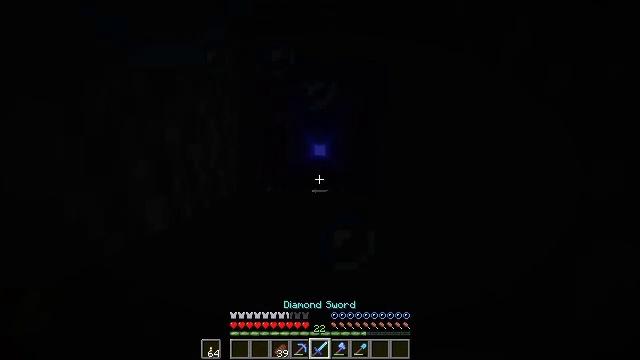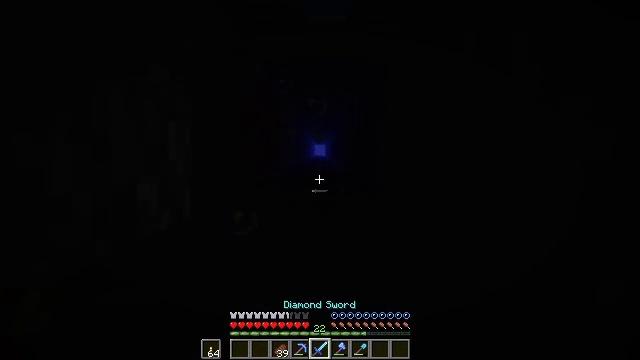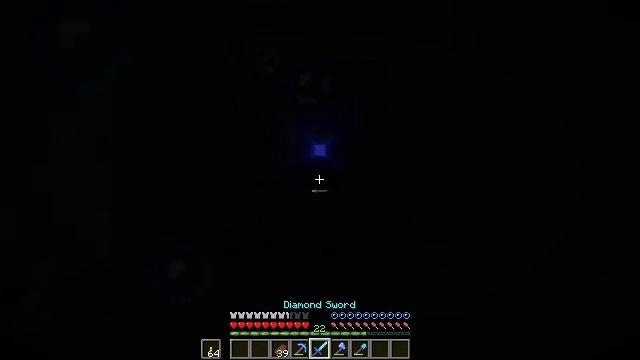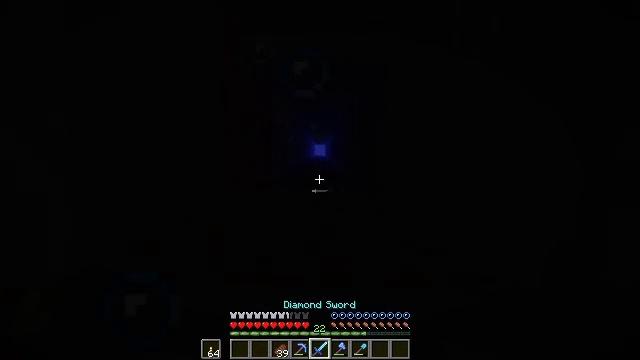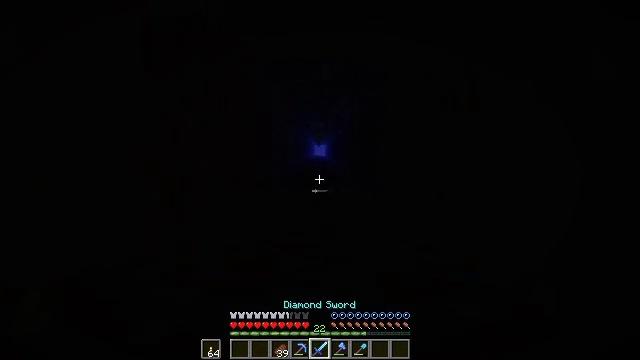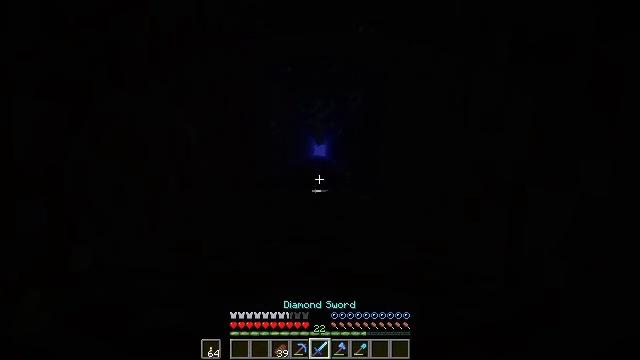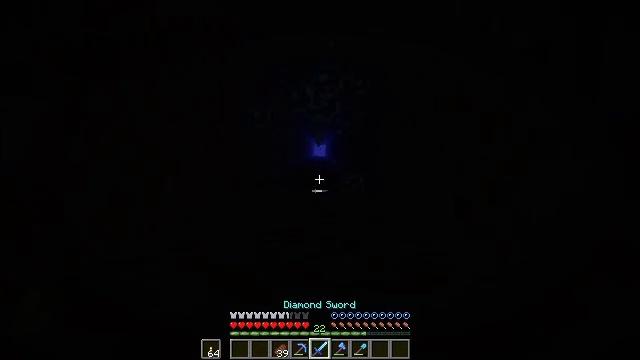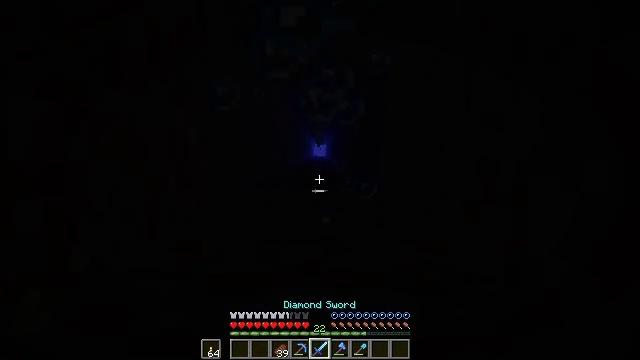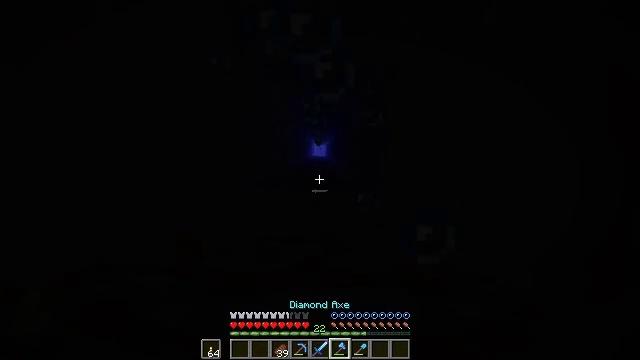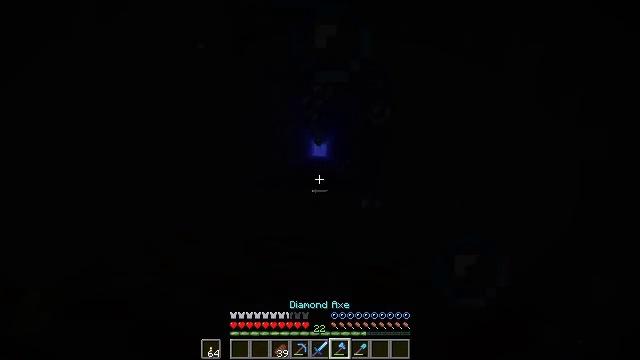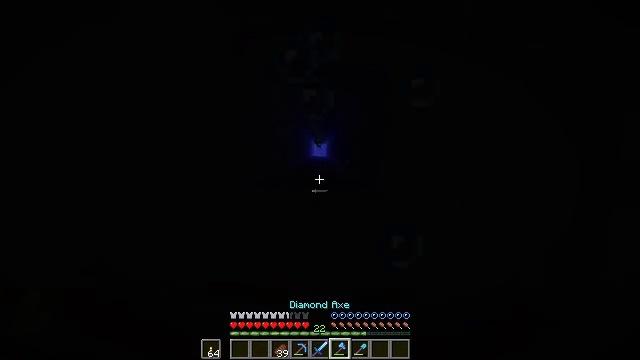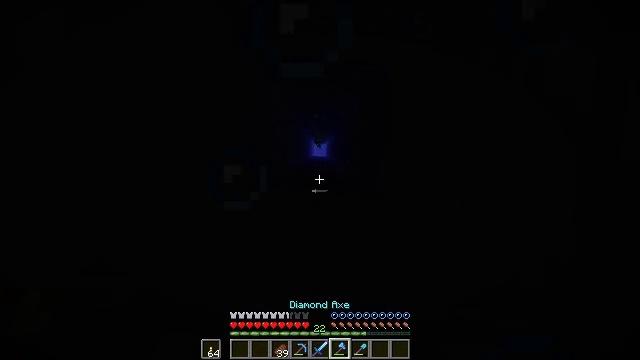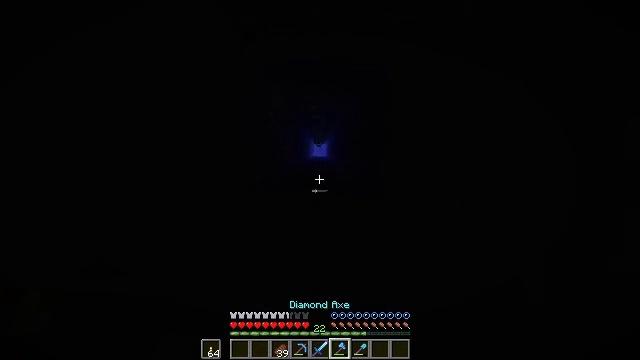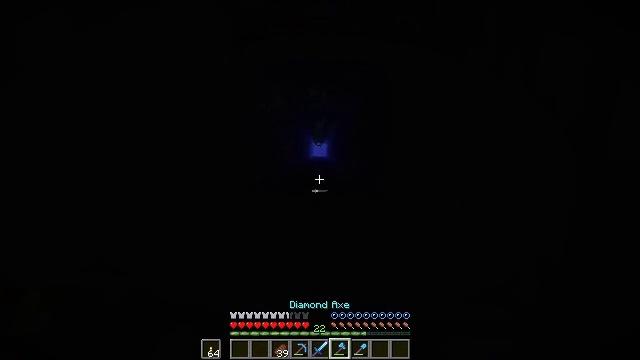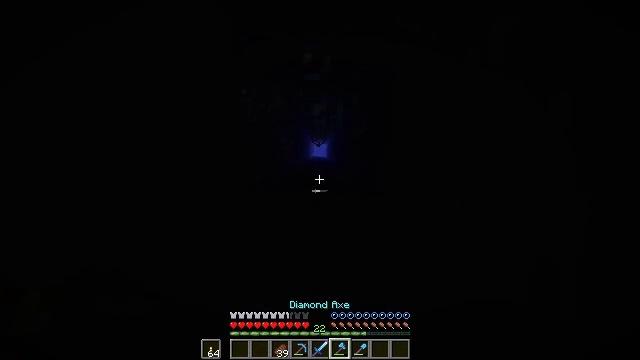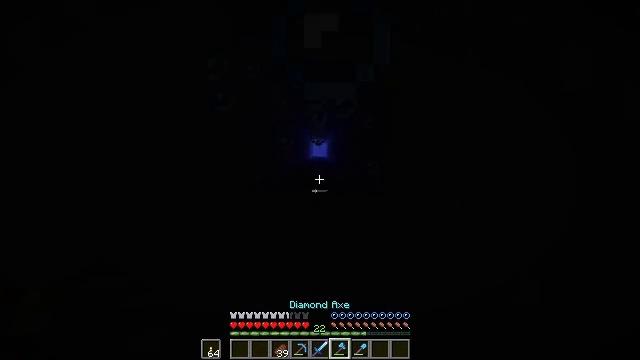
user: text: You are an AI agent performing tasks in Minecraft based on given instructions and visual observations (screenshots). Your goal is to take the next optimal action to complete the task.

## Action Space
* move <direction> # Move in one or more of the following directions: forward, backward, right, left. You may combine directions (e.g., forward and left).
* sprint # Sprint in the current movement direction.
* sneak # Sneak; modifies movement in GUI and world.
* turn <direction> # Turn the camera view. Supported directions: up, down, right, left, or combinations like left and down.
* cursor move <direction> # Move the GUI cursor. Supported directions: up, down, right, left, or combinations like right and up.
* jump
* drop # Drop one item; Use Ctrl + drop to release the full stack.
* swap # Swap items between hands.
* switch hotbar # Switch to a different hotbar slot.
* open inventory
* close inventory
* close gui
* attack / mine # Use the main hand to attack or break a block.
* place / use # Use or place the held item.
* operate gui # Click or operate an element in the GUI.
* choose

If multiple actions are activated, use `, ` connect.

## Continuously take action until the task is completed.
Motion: motion action
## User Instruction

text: Reclaim the chest into your inventory.
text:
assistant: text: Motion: no_op
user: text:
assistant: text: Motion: no_op
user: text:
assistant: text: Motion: no_op
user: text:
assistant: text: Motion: no_op
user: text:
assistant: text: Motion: no_op
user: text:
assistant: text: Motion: no_op
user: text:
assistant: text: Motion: no_op
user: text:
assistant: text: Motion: no_op
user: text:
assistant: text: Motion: no_op
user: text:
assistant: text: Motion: no_op
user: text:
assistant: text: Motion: no_op
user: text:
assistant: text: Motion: no_op
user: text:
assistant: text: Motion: no_op
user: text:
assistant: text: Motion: no_op
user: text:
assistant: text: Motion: no_op
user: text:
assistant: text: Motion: no_op
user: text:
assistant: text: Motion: no_op
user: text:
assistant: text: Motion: no_op
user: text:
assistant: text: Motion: no_op
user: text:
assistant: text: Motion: no_op
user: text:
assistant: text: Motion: no_op
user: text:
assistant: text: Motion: no_op
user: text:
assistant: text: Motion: no_op
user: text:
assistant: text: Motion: no_op
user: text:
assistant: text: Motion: no_op
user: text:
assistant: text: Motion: no_op
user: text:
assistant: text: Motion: no_op
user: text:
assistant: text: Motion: no_op
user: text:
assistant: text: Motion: no_op
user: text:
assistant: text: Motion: no_op